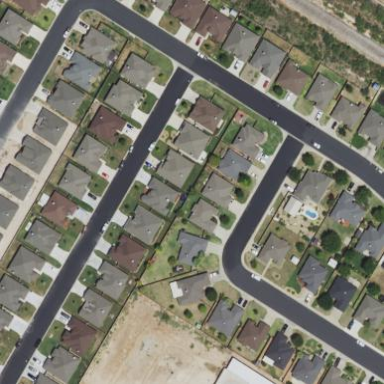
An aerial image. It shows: Residential area consisting of single-family homes.